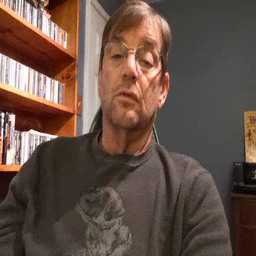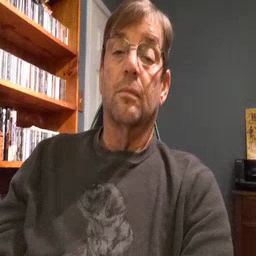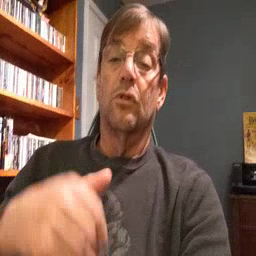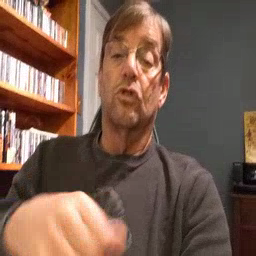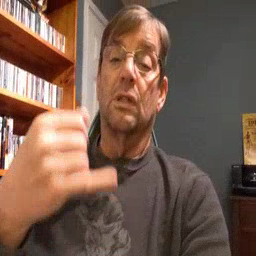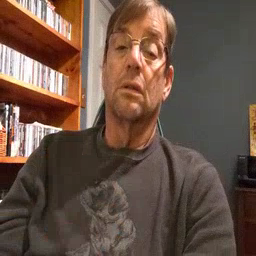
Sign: jeans